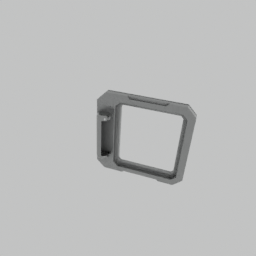
Label: tools